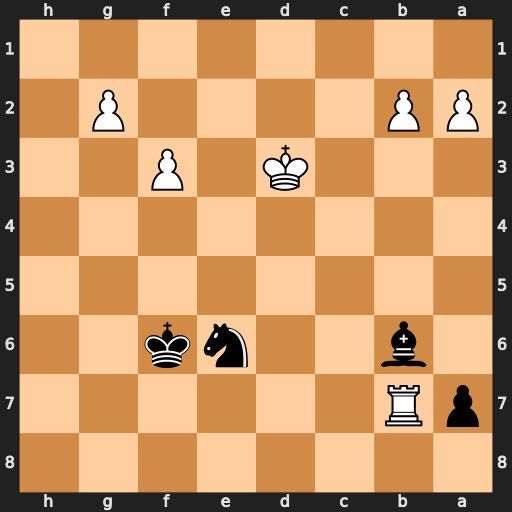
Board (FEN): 8/pR6/1b2nk2/8/8/3K1P2/PP4P1/8
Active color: b
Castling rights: -
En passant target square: -
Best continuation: Nc5+ Kc4 Nxb7